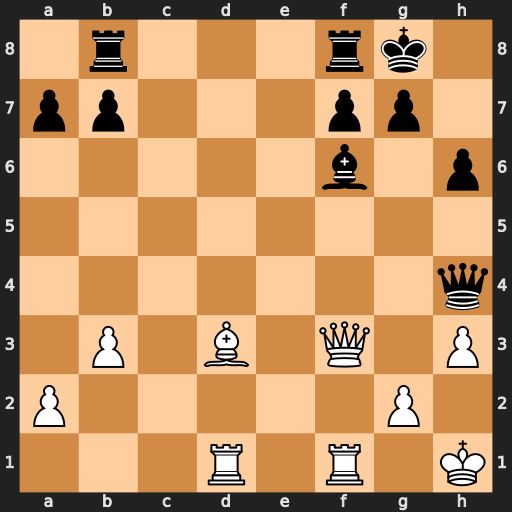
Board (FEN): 1r3rk1/pp3pp1/5b1p/8/7q/1P1B1Q1P/P5P1/3R1R1K
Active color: w
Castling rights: -
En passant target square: -
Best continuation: Qf5 g6 Qxf6 Qxf6 Rxf6